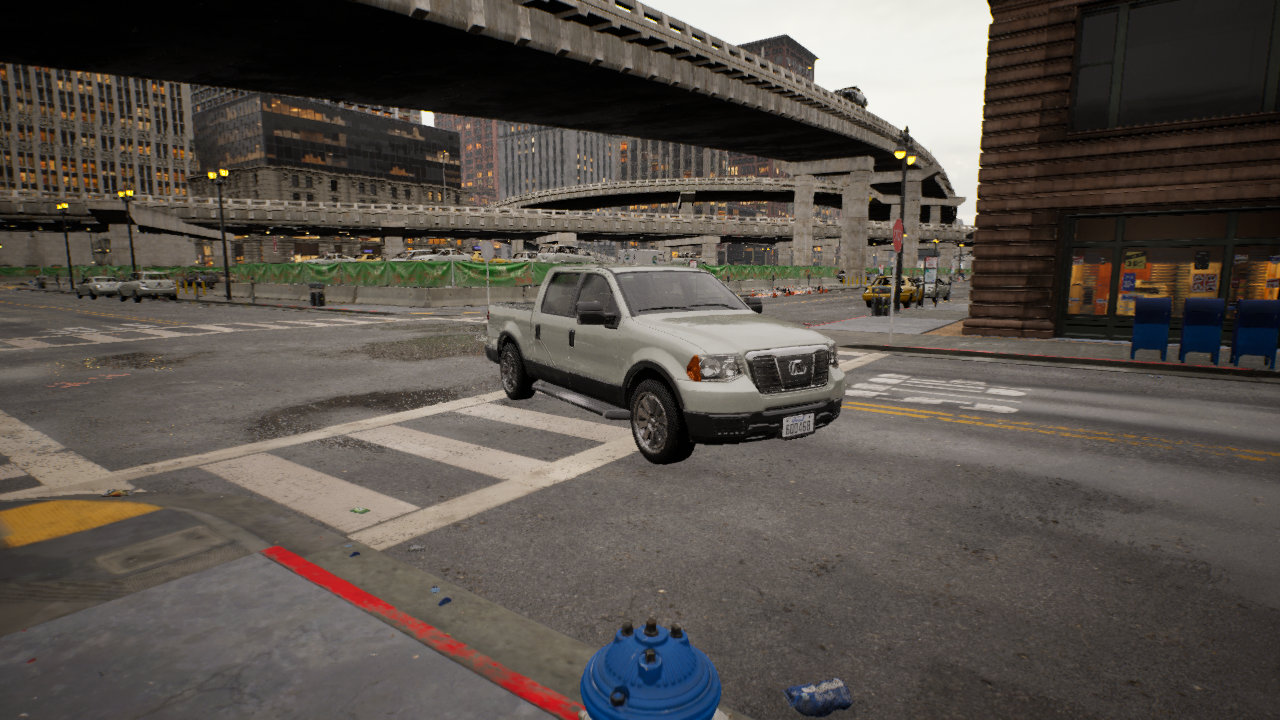
Venue: intersection
Lighting: golden hour
Vehicle rig: pickup